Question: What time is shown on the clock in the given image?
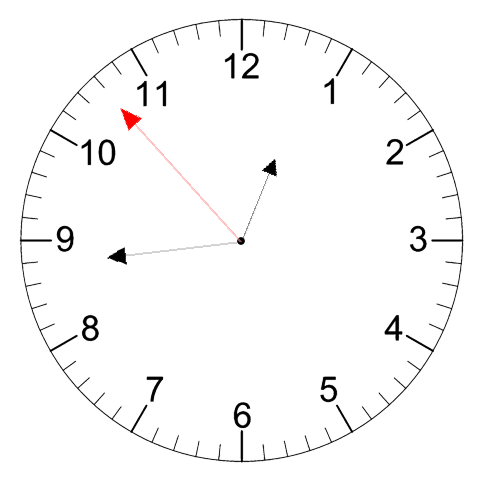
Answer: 12:43:53